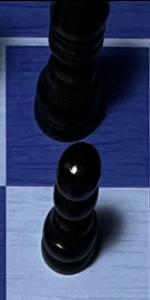
Label: Pawn_Black